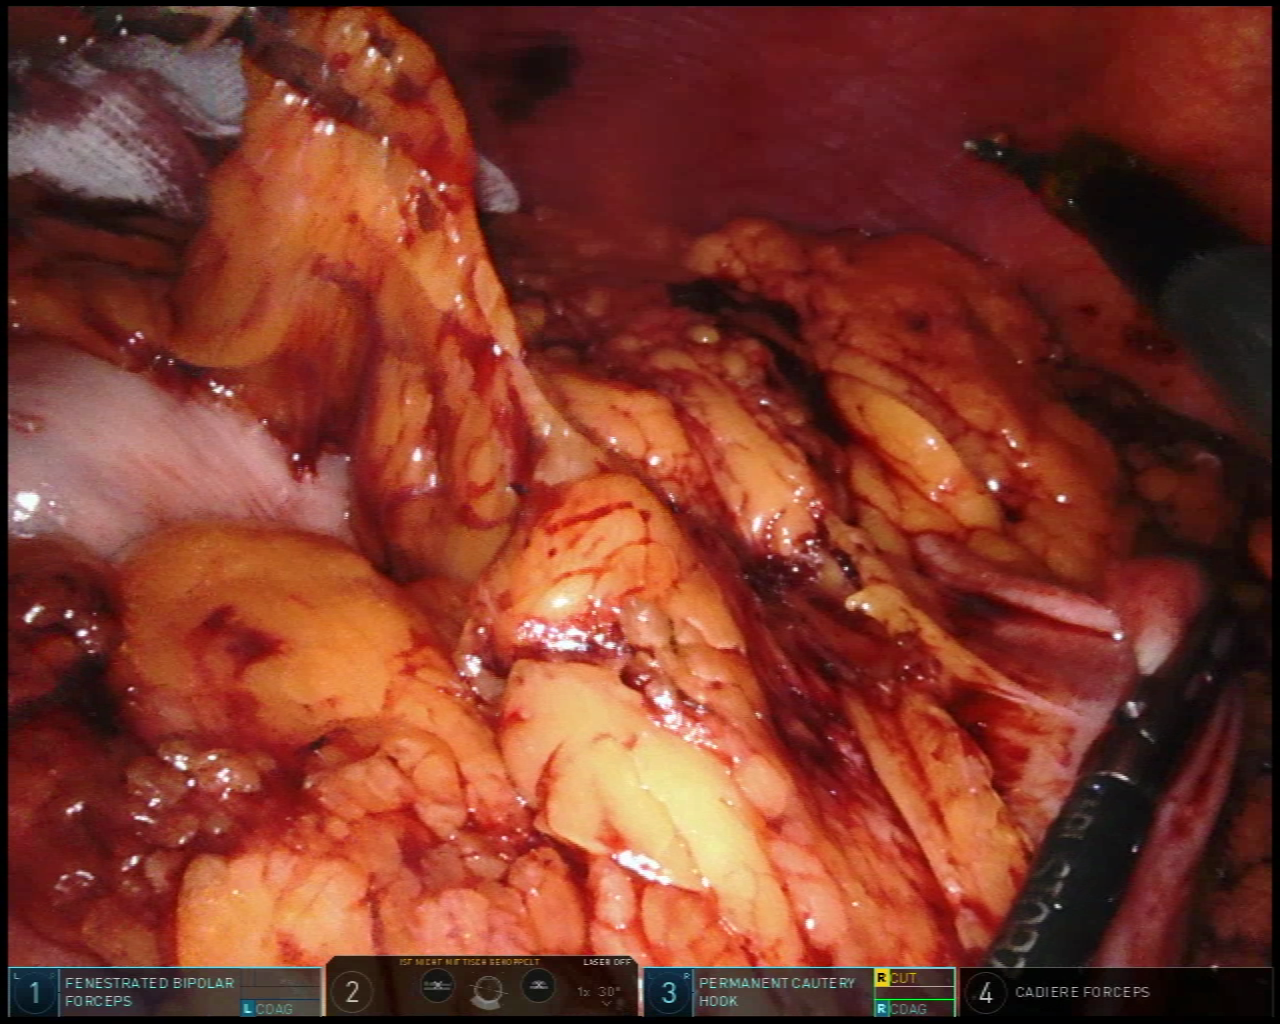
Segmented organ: stomach
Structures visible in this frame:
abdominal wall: yes
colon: yes
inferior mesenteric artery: no
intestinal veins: no
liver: no
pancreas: no
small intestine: no
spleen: no
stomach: yes
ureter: no
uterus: no
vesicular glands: no